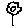
Label: flower